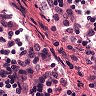
Metastatic tissue present: no